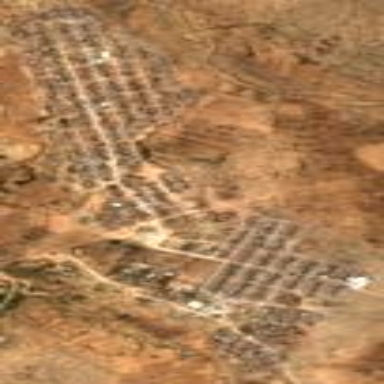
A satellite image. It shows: Residential area designated as refugee site.